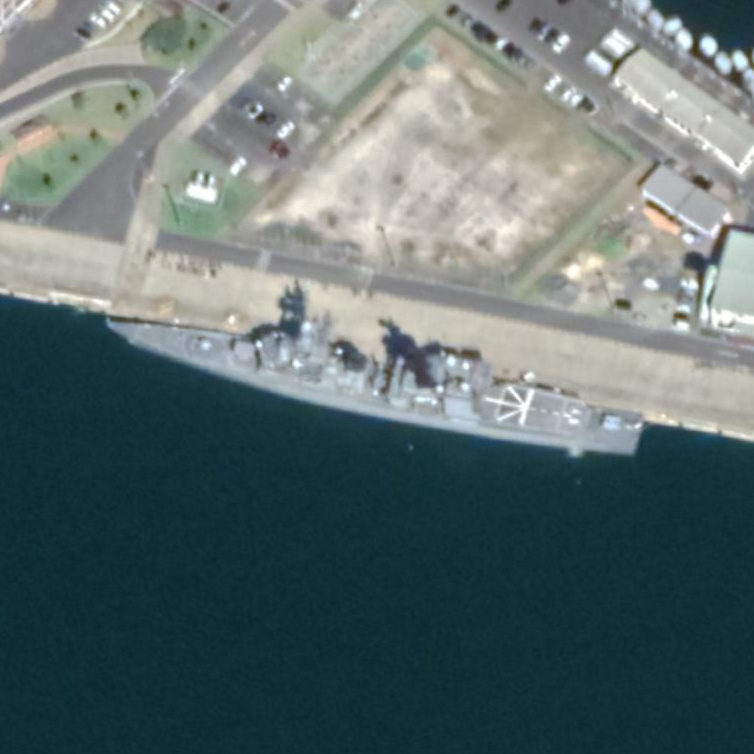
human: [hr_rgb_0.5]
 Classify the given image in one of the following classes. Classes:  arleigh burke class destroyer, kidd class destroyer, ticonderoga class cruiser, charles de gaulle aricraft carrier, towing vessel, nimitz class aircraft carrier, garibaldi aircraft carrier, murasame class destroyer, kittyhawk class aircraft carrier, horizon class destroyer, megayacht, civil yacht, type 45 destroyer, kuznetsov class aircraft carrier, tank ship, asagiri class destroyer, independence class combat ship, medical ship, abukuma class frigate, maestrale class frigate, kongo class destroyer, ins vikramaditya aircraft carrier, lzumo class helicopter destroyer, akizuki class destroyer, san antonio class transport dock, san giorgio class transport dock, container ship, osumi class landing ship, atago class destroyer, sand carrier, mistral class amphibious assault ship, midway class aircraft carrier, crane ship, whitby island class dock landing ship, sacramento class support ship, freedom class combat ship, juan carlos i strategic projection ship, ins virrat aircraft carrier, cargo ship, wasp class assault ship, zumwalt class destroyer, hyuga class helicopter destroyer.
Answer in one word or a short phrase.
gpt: Asagiri class destroyer